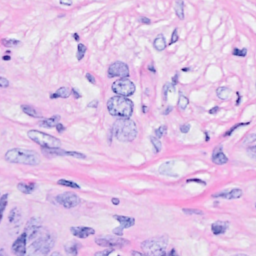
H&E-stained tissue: Breast